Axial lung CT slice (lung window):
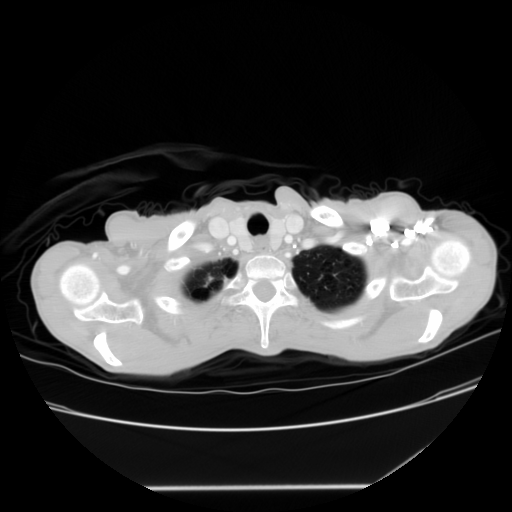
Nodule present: no